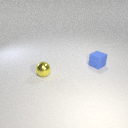
small yellow metal sphere in front of small blue rubber cube